Question: I need a 'hAxis', from 0 to the max value (let's say 130).
Timeline charts almost solves my problem, initally my data was in hours however I had to transform it in seconds. Which was fine but it resets after the number 60 and starts again from 0.
see this image:

Therefore my question is: Is there a way that 'xAxis' increments till the max value or a certain value and does not reset ?
'''
google.charts.load("current", {packages:["timeline"]});
google.charts.setOnLoadCallback(drawChart);
function drawChart() {
var container = document.getElementById('example3.1');
var chart = new google.visualization.Timeline(container);
var dataTable = new google.visualization.DataTable();
dataTable.addColumn({ type: 'string', id: 'Maquina' });
dataTable.addColumn({ type: 'string', id: 'NoEncomenda' });
dataTable.addColumn({ type: 'number', id: 'Inicio' });
dataTable.addColumn({ type: 'number', id: 'Fim' });
dataTable.addRows([
['Repuxagem 1001 ', '20194053 ', 0,4000],
['Estampagem Topo ', '20194053 ', 4000,33000],
['Estampagem Lado ', '20194053 ', 4000,33000],
['Recartilhado 1005 ', '20194053 ', 33000,37000],
['Recartilhado 3001 ', '20194054 ', 7000,9000],
['Calf 2 ', '20194054 ', 17000,21000],
['Recartilhado 3005 ', '20194054 ', 21000,23000],
['Repuxagem 1001 ', '20194063 ', 7000,11000],
['Calf2 ', '20194063 ', 11000,17000],
['Recartilhado 3005 ', '20194063 ', 17000,21000],
['Repuxagem 1001 ', '20194206 ', 11000,14000],
['Impressao Topo ', '20194206 ', 11000,14000],
['Calf1 ', '20194206 ', 15000,20000],
['Recartilhado 1005 ', '20194206 ', 20000,23000],
['Repuxagem 2001 ', '20194315 ', 9000,12000],
['Recartilhado 2005 ', '20194315 ', 9000,13000],
['Repuxagem 2001 ', '20194316 ', 8000,9000],
['Calf1 ', '20194316 ', 20000,21000],
['Recartilhado 2005 ', '20194316 ', 21000,22000],
['Recartilhado 3001 ', '20194351 ', 9000,11000],
['Recartilhado 3005 ', '20194351 ', 9000,11000],
['Repuxagem 1001 ', '20194361 ', 29000,33000],
['Calf1 ', '20194361 ', 49000,55000],
['Recartilhado 1005 ', '20194361 ', 55000,59000],
['Recartilhado 3001 ', '20194435 ', 30000,31000],
['Recartilhado 3005 ', '20194435 ', 30000,31000],
['Repuxagem 2001 ', '20194172 ', 1000,5000],
['Calf2 ', '20194172 ', 5000,11000],
['Recartilhado 3005 ', '20194172 ', 11000,15000],
['265 ', '20194172 ', 15000,43000],
['Recartilhado 1005 ', '20194172 ', 43000,47000],
['Repuxagem 2001 ', '20194223 ', 5000,8000],
['Calf1 ', '20194223 ', 11000,15000],
['Recartilhado 2005 ', '20194223 ', 15000,18000],
['322 ', '20194223 ', 37000,60000],
['Recartilhado 1005 ', '20194223 ', 60000,63000],
['Repuxagem 1001 ', '20194224 ', 4000,7000],
['Calf1 ', '20194224 ', 7000,11000],
['Recartilhado 1005 ', '20194224 ', 11000,14000],
['322 ', '20194224 ', 14000,37000],
['Recartilhado 1005 ', '20194224 ', 37000,40000],
['Recartilhado 3001 ', '20194257 ', 11000,15000],
['Estampagem Topo ', '20194257 ', 33000,71000],
['Estampagem Lado ', '20194257 ', 33000,71000],
['Recartilhado 2005 ', '20194257 ', 71000,75000],
['Repuxagem 2001 ', '20194392 ', 33000,39000],
['Recartilhado 2005 ', '20194392 ', 33000,39000],
['Recartilhado 3001 ', '20194269 ', 31000,35000],
['Recartilhado 3005 ', '20194269 ', 31000,35000],
['Repuxagem 1001 ', '20194330 ', 14000,18000],
['Impressao Topo ', '20194330 ', 14000,18000],
['Calf1 ', '20194330 ', 21000,27000],
['Estampagem Lado ', '20194330 ', 71000,99000],
['Recartilhado 1005 ', '20194330 ', 99000,103000],
['Recartilhado 3001 ', '20194398 ', 29000,30000],
['Calf2 ', '20194398 ', 64000,66000],
['Recartilhado 3005 ', '20194398 ', 66000,67000],
['Repuxagem 2001 ', '20194400 ', 31000,33000],
['Recartilhado 2005 ', '20194400 ', 31000,33000],
['Recartilhado 3001 ', '20194389 ', 0,7000],
['Serigrafia de Corpo ', '20194389 ', 10000,68000],
['Recartilhado 3005 ', '20194389 ', 68000,75000],
['Repuxagem 1001 ', '20190245 ', 18000,29000],
['Impressao Topo ', '20190245 ', 18000,29000],
['Calf2 ', '20190245 ', 45000,64000],
['Recartilhado 1005 ', '20190245 ', 64000,75000],
['Recartilhado 3001 ', '20190246 ', 15000,26000],
['Calf2 ', '20190246 ', 26000,45000],
['Recartilhado 3005 ', '20190246 ', 45000,56000],
['Repuxagem 1001 ', '20194391 ', 33000,36000],
['Impressao Topo ', '20194391 ', 33000,36000],
['Calf1 ', '20194391 ', 61000,65000],
['Recartilhado 2005 ', '20194391 ', 65000,68000],
['Repuxagem 2001 ', '20194426 ', 27000,31000],
['Calf1 ', '20194426 ', 55000,61000],
['Recartilhado 3005 ', '20194426 ', 61000,65000],
['Repuxagem 2001 ', '20194431 ', 12000,16000],
['Serigrafia de Corpo ', '20194431 ', 68000,103000],
['Recartilhado 3005 ', '20194431 ', 103000,107000],
['Repuxagem 2001 ', '20194432 ', 0,1000],
['Serigrafia de Corpo ', '20194432 ', 1000,10000],
['Recartilhado 1005 ', '20194432 ', 10000,11000],
['Recartilhado 3001 ', '20194271 ', 26000,29000],
['Calf1 ', '20194271 ', 45000,49000],
['Serigrafia de Corpo ', '20194271 ', 103000,121000],
['Recartilhado 3005 ', '20194271 ', 121000,124000],
['Repuxagem 2001 ', '20194271 ', 16000,27000],
['Calf1 ', '20194271 ', 27000,45000],
['Recartilhado 2005 ', '20194271 ', 45000,56000]]);
chart.draw(dataTable);
}
'''
'''
<html>
<script type="text/javascript" src="https://www.gstatic.com/charts/loader.js"></script>
<div id="example3.1" style="height: 1200px; width:4000px;"></div>
</html>
'''
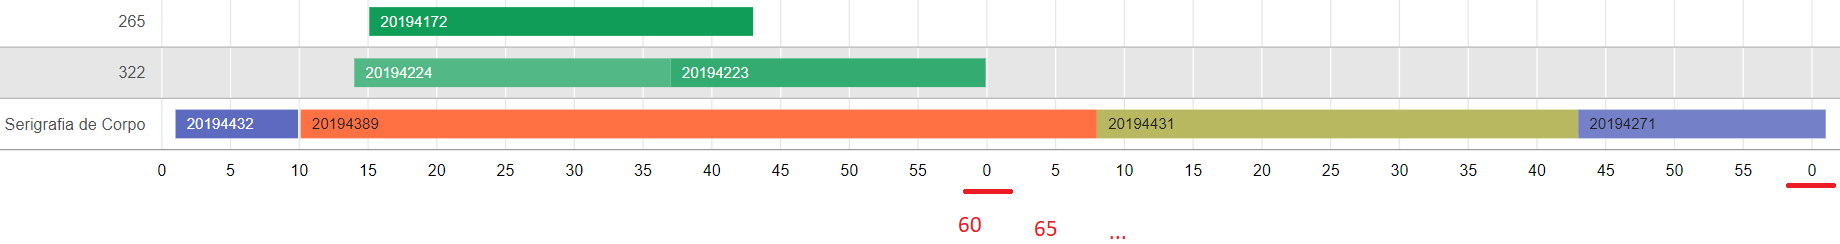
Answer: the timeline expects date values, not number values.
as such, there are no options you can change to correct the problem.
but we can manually change the values of the svg elements,
on the chart's 'ready' event.
'''
google.visualization.events.addListener(chart, 'ready', function () {
...
'''
when the 'ready' event fires,
we find all the labels on the chart.
'''
var labels = container.getElementsByTagName('text');
'''
but we only need the labels on the x-axis.
in the timeline chart, by default, the x-axis labels are the only ones with black color ('#000000')
so we use the 'fill' attribute, to ensure the label is on the x-axis.
'''
// find x-axis labels by fill attribute
if (label.getAttribute('fill') === '#000000') {
...
'''
we then calculate how each label is incremented (by 2, 10, etc.),
test to see if the next label is less than the last,
and if so, change the label...
'''
var incrementBy;
var valueCurrent;
var valueLast;
var labelIndex = 0;
var labels = container.getElementsByTagName('text');
Array.prototype.forEach.call(labels, function(label) {
// find x-axis labels by fill attribute
if (label.getAttribute('fill') === '#000000') {
valueCurrent = parseInt(label.textContent);
if (labelIndex === 1) {
incrementBy = valueCurrent - valueLast;
}
if (labelIndex > 0) {
if (valueCurrent < valueLast) {
valueCurrent = valueLast + incrementBy;
label.textContent = valueCurrent;
}
}
valueLast = valueCurrent;
labelIndex++;
}
});
'''
see following working snippet...
'''
google.charts.load('current', {
packages: ['timeline']
}).then(function () {
var container = document.getElementById('example3.1');
var chart = new google.visualization.Timeline(container);
var dataTable = new google.visualization.DataTable();
dataTable.addColumn({ type: 'string', id: 'Maquina' });
dataTable.addColumn({ type: 'string', id: 'NoEncomenda' });
dataTable.addColumn({ type: 'number', id: 'Inicio' });
dataTable.addColumn({ type: 'number', id: 'Fim' });
dataTable.addRows([
['Repuxagem 1001 ', '20194053 ', 0,4000],
['Estampagem Topo ', '20194053 ', 4000,33000],
['Estampagem Lado ', '20194053 ', 4000,33000],
['Recartilhado 1005 ', '20194053 ', 33000,37000],
['Recartilhado 3001 ', '20194054 ', 7000,9000],
['Calf 2 ', '20194054 ', 17000,21000],
['Recartilhado 3005 ', '20194054 ', 21000,23000],
['Repuxagem 1001 ', '20194063 ', 7000,11000],
['Calf2 ', '20194063 ', 11000,17000],
['Recartilhado 3005 ', '20194063 ', 17000,21000],
['Repuxagem 1001 ', '20194206 ', 11000,14000],
['Impressao Topo ', '20194206 ', 11000,14000],
['Calf1 ', '20194206 ', 15000,20000],
['Recartilhado 1005 ', '20194206 ', 20000,23000],
['Repuxagem 2001 ', '20194315 ', 9000,12000],
['Recartilhado 2005 ', '20194315 ', 9000,13000],
['Repuxagem 2001 ', '20194316 ', 8000,9000],
['Calf1 ', '20194316 ', 20000,21000],
['Recartilhado 2005 ', '20194316 ', 21000,22000],
['Recartilhado 3001 ', '20194351 ', 9000,11000],
['Recartilhado 3005 ', '20194351 ', 9000,11000],
['Repuxagem 1001 ', '20194361 ', 29000,33000],
['Calf1 ', '20194361 ', 49000,55000],
['Recartilhado 1005 ', '20194361 ', 55000,59000],
['Recartilhado 3001 ', '20194435 ', 30000,31000],
['Recartilhado 3005 ', '20194435 ', 30000,31000],
['Repuxagem 2001 ', '20194172 ', 1000,5000],
['Calf2 ', '20194172 ', 5000,11000],
['Recartilhado 3005 ', '20194172 ', 11000,15000],
['265 ', '20194172 ', 15000,43000],
['Recartilhado 1005 ', '20194172 ', 43000,47000],
['Repuxagem 2001 ', '20194223 ', 5000,8000],
['Calf1 ', '20194223 ', 11000,15000],
['Recartilhado 2005 ', '20194223 ', 15000,18000],
['322 ', '20194223 ', 37000,60000],
['Recartilhado 1005 ', '20194223 ', 60000,63000],
['Repuxagem 1001 ', '20194224 ', 4000,7000],
['Calf1 ', '20194224 ', 7000,11000],
['Recartilhado 1005 ', '20194224 ', 11000,14000],
['322 ', '20194224 ', 14000,37000],
['Recartilhado 1005 ', '20194224 ', 37000,40000],
['Recartilhado 3001 ', '20194257 ', 11000,15000],
['Estampagem Topo ', '20194257 ', 33000,71000],
['Estampagem Lado ', '20194257 ', 33000,71000],
['Recartilhado 2005 ', '20194257 ', 71000,75000],
['Repuxagem 2001 ', '20194392 ', 33000,39000],
['Recartilhado 2005 ', '20194392 ', 33000,39000],
['Recartilhado 3001 ', '20194269 ', 31000,35000],
['Recartilhado 3005 ', '20194269 ', 31000,35000],
['Repuxagem 1001 ', '20194330 ', 14000,18000],
['Impressao Topo ', '20194330 ', 14000,18000],
['Calf1 ', '20194330 ', 21000,27000],
['Estampagem Lado ', '20194330 ', 71000,99000],
['Recartilhado 1005 ', '20194330 ', 99000,103000],
['Recartilhado 3001 ', '20194398 ', 29000,30000],
['Calf2 ', '20194398 ', 64000,66000],
['Recartilhado 3005 ', '20194398 ', 66000,67000],
['Repuxagem 2001 ', '20194400 ', 31000,33000],
['Recartilhado 2005 ', '20194400 ', 31000,33000],
['Recartilhado 3001 ', '20194389 ', 0,7000],
['Serigrafia de Corpo ', '20194389 ', 10000,68000],
['Recartilhado 3005 ', '20194389 ', 68000,75000],
['Repuxagem 1001 ', '20190245 ', 18000,29000],
['Impressao Topo ', '20190245 ', 18000,29000],
['Calf2 ', '20190245 ', 45000,64000],
['Recartilhado 1005 ', '20190245 ', 64000,75000],
['Recartilhado 3001 ', '20190246 ', 15000,26000],
['Calf2 ', '20190246 ', 26000,45000],
['Recartilhado 3005 ', '20190246 ', 45000,56000],
['Repuxagem 1001 ', '20194391 ', 33000,36000],
['Impressao Topo ', '20194391 ', 33000,36000],
['Calf1 ', '20194391 ', 61000,65000],
['Recartilhado 2005 ', '20194391 ', 65000,68000],
['Repuxagem 2001 ', '20194426 ', 27000,31000],
['Calf1 ', '20194426 ', 55000,61000],
['Recartilhado 3005 ', '20194426 ', 61000,65000],
['Repuxagem 2001 ', '20194431 ', 12000,16000],
['Serigrafia de Corpo ', '20194431 ', 68000,103000],
['Recartilhado 3005 ', '20194431 ', 103000,107000],
['Repuxagem 2001 ', '20194432 ', 0,1000],
['Serigrafia de Corpo ', '20194432 ', 1000,10000],
['Recartilhado 1005 ', '20194432 ', 10000,11000],
['Recartilhado 3001 ', '20194271 ', 26000,29000],
['Calf1 ', '20194271 ', 45000,49000],
['Serigrafia de Corpo ', '20194271 ', 103000,121000],
['Recartilhado 3005 ', '20194271 ', 121000,124000],
['Repuxagem 2001 ', '20194271 ', 16000,27000],
['Calf1 ', '20194271 ', 27000,45000],
['Recartilhado 2005 ', '20194271 ', 45000,56000]
]);
// re-label x-axis
google.visualization.events.addListener(chart, 'ready', function () {
var incrementBy;
var valueCurrent;
var valueLast;
var labelIndex = 0;
var labels = container.getElementsByTagName('text');
Array.prototype.forEach.call(labels, function(label) {
// find x-axis labels by fill attribute
if (label.getAttribute('fill') === '#000000') {
valueCurrent = parseInt(label.textContent);
if (labelIndex === 1) {
incrementBy = valueCurrent - valueLast;
}
if (labelIndex > 0) {
if (valueCurrent < valueLast) {
valueCurrent = valueLast + incrementBy;
label.textContent = valueCurrent;
}
}
valueLast = valueCurrent;
labelIndex++;
}
});
});
chart.draw(dataTable);
});
'''
'''
<html>
<script type="text/javascript" src="https://www.gstatic.com/charts/loader.js"></script>
<div id="example3.1" style="height: 1200px; width:4000px;"></div>
</html>
'''